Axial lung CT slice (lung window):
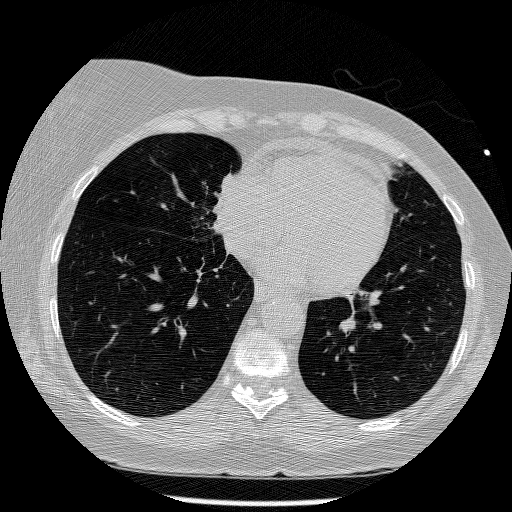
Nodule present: no